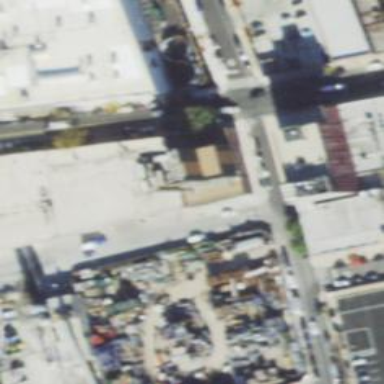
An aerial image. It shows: Commercial area.